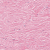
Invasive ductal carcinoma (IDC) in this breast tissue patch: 0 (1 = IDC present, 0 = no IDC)